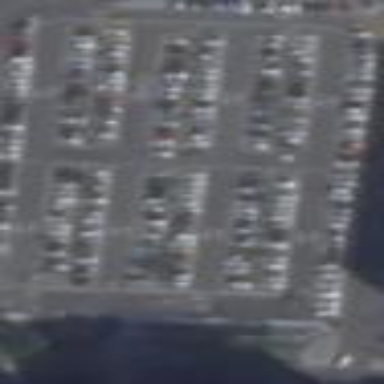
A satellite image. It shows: Parking area with surface.